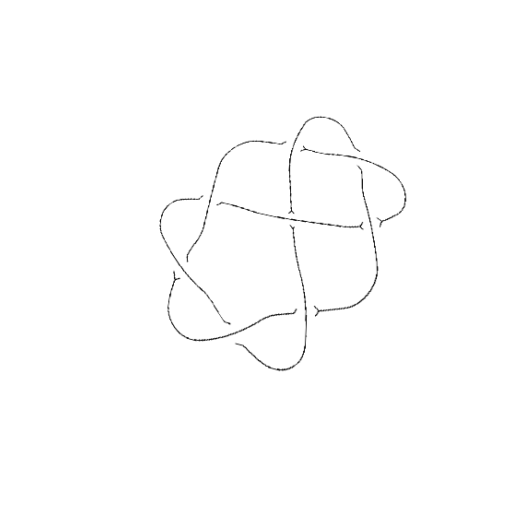
Crossing number: 8